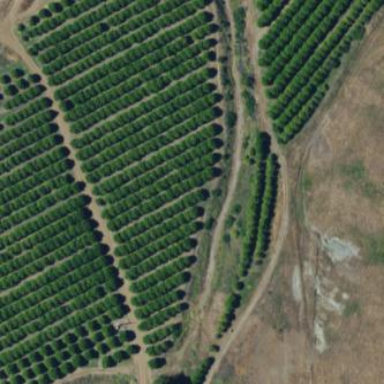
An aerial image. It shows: Orchard.